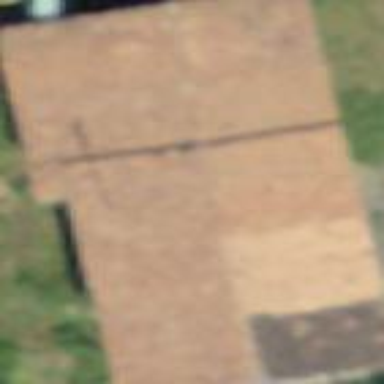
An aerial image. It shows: Rural barn.